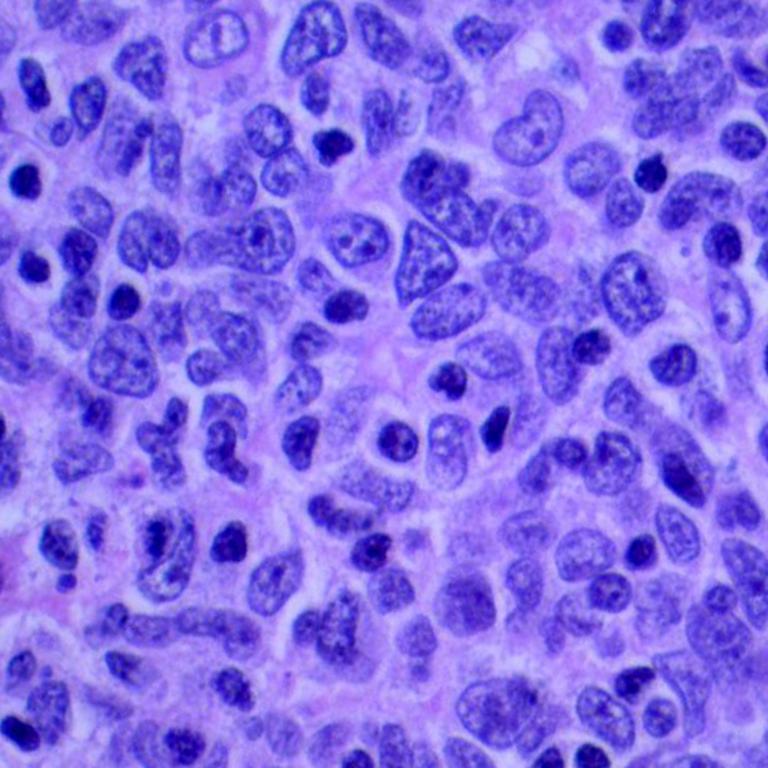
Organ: lung
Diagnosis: squamous carcinomas